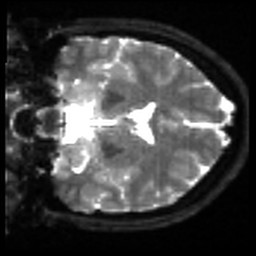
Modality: sbref
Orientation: coronal
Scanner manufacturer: siemens
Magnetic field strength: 3 T
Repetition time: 4 s
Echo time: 0.0594 s